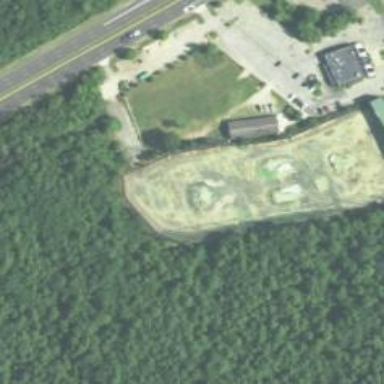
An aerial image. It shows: Miniature golf leisure land.